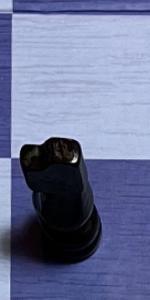
Label: Knight_Black